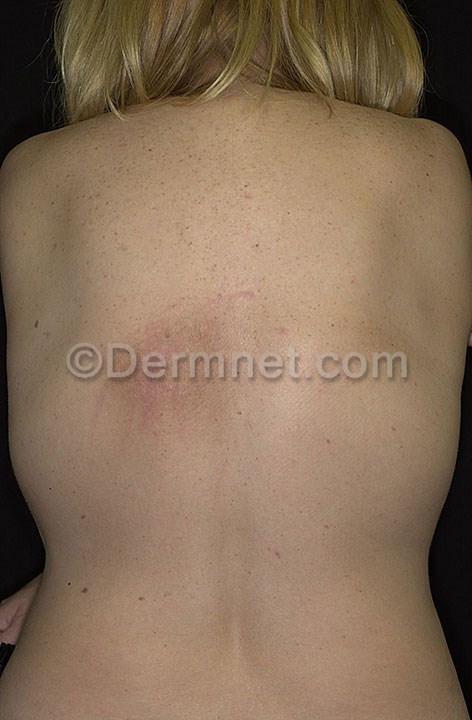
Disease: Eczema Photos